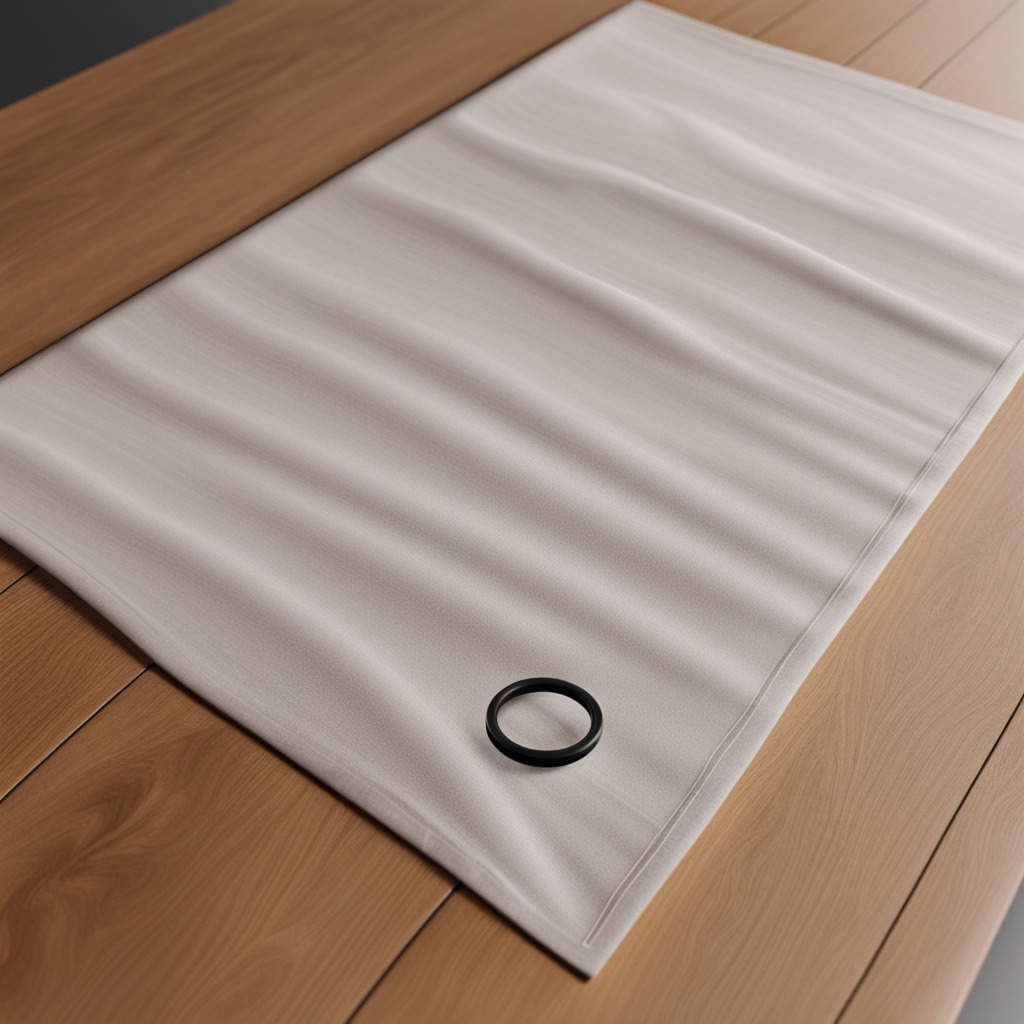
A rubber O-ring lying on a wooden table in an outdoor workshop during daytime bright natural light soft shadows worn but beneath the cloth.